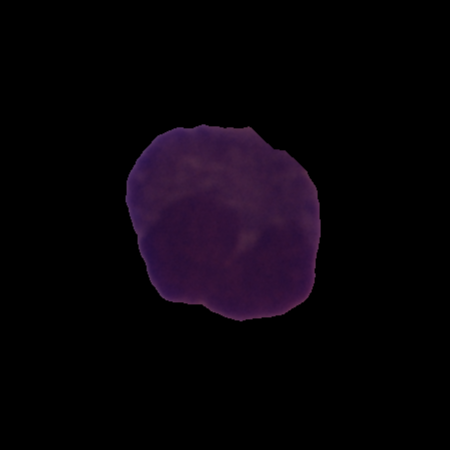
Label: cancer